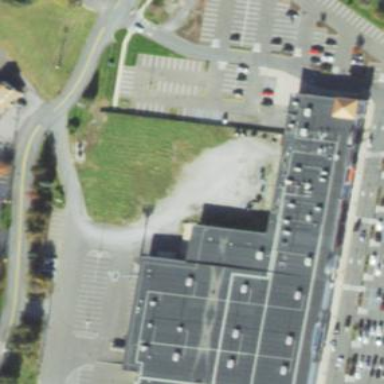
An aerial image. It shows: Retail building.